Interaction volume radius: 10 \u00c5
Interaction volume height: 50 \u00c5
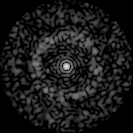
Disorder parameter: 0.834